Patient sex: M
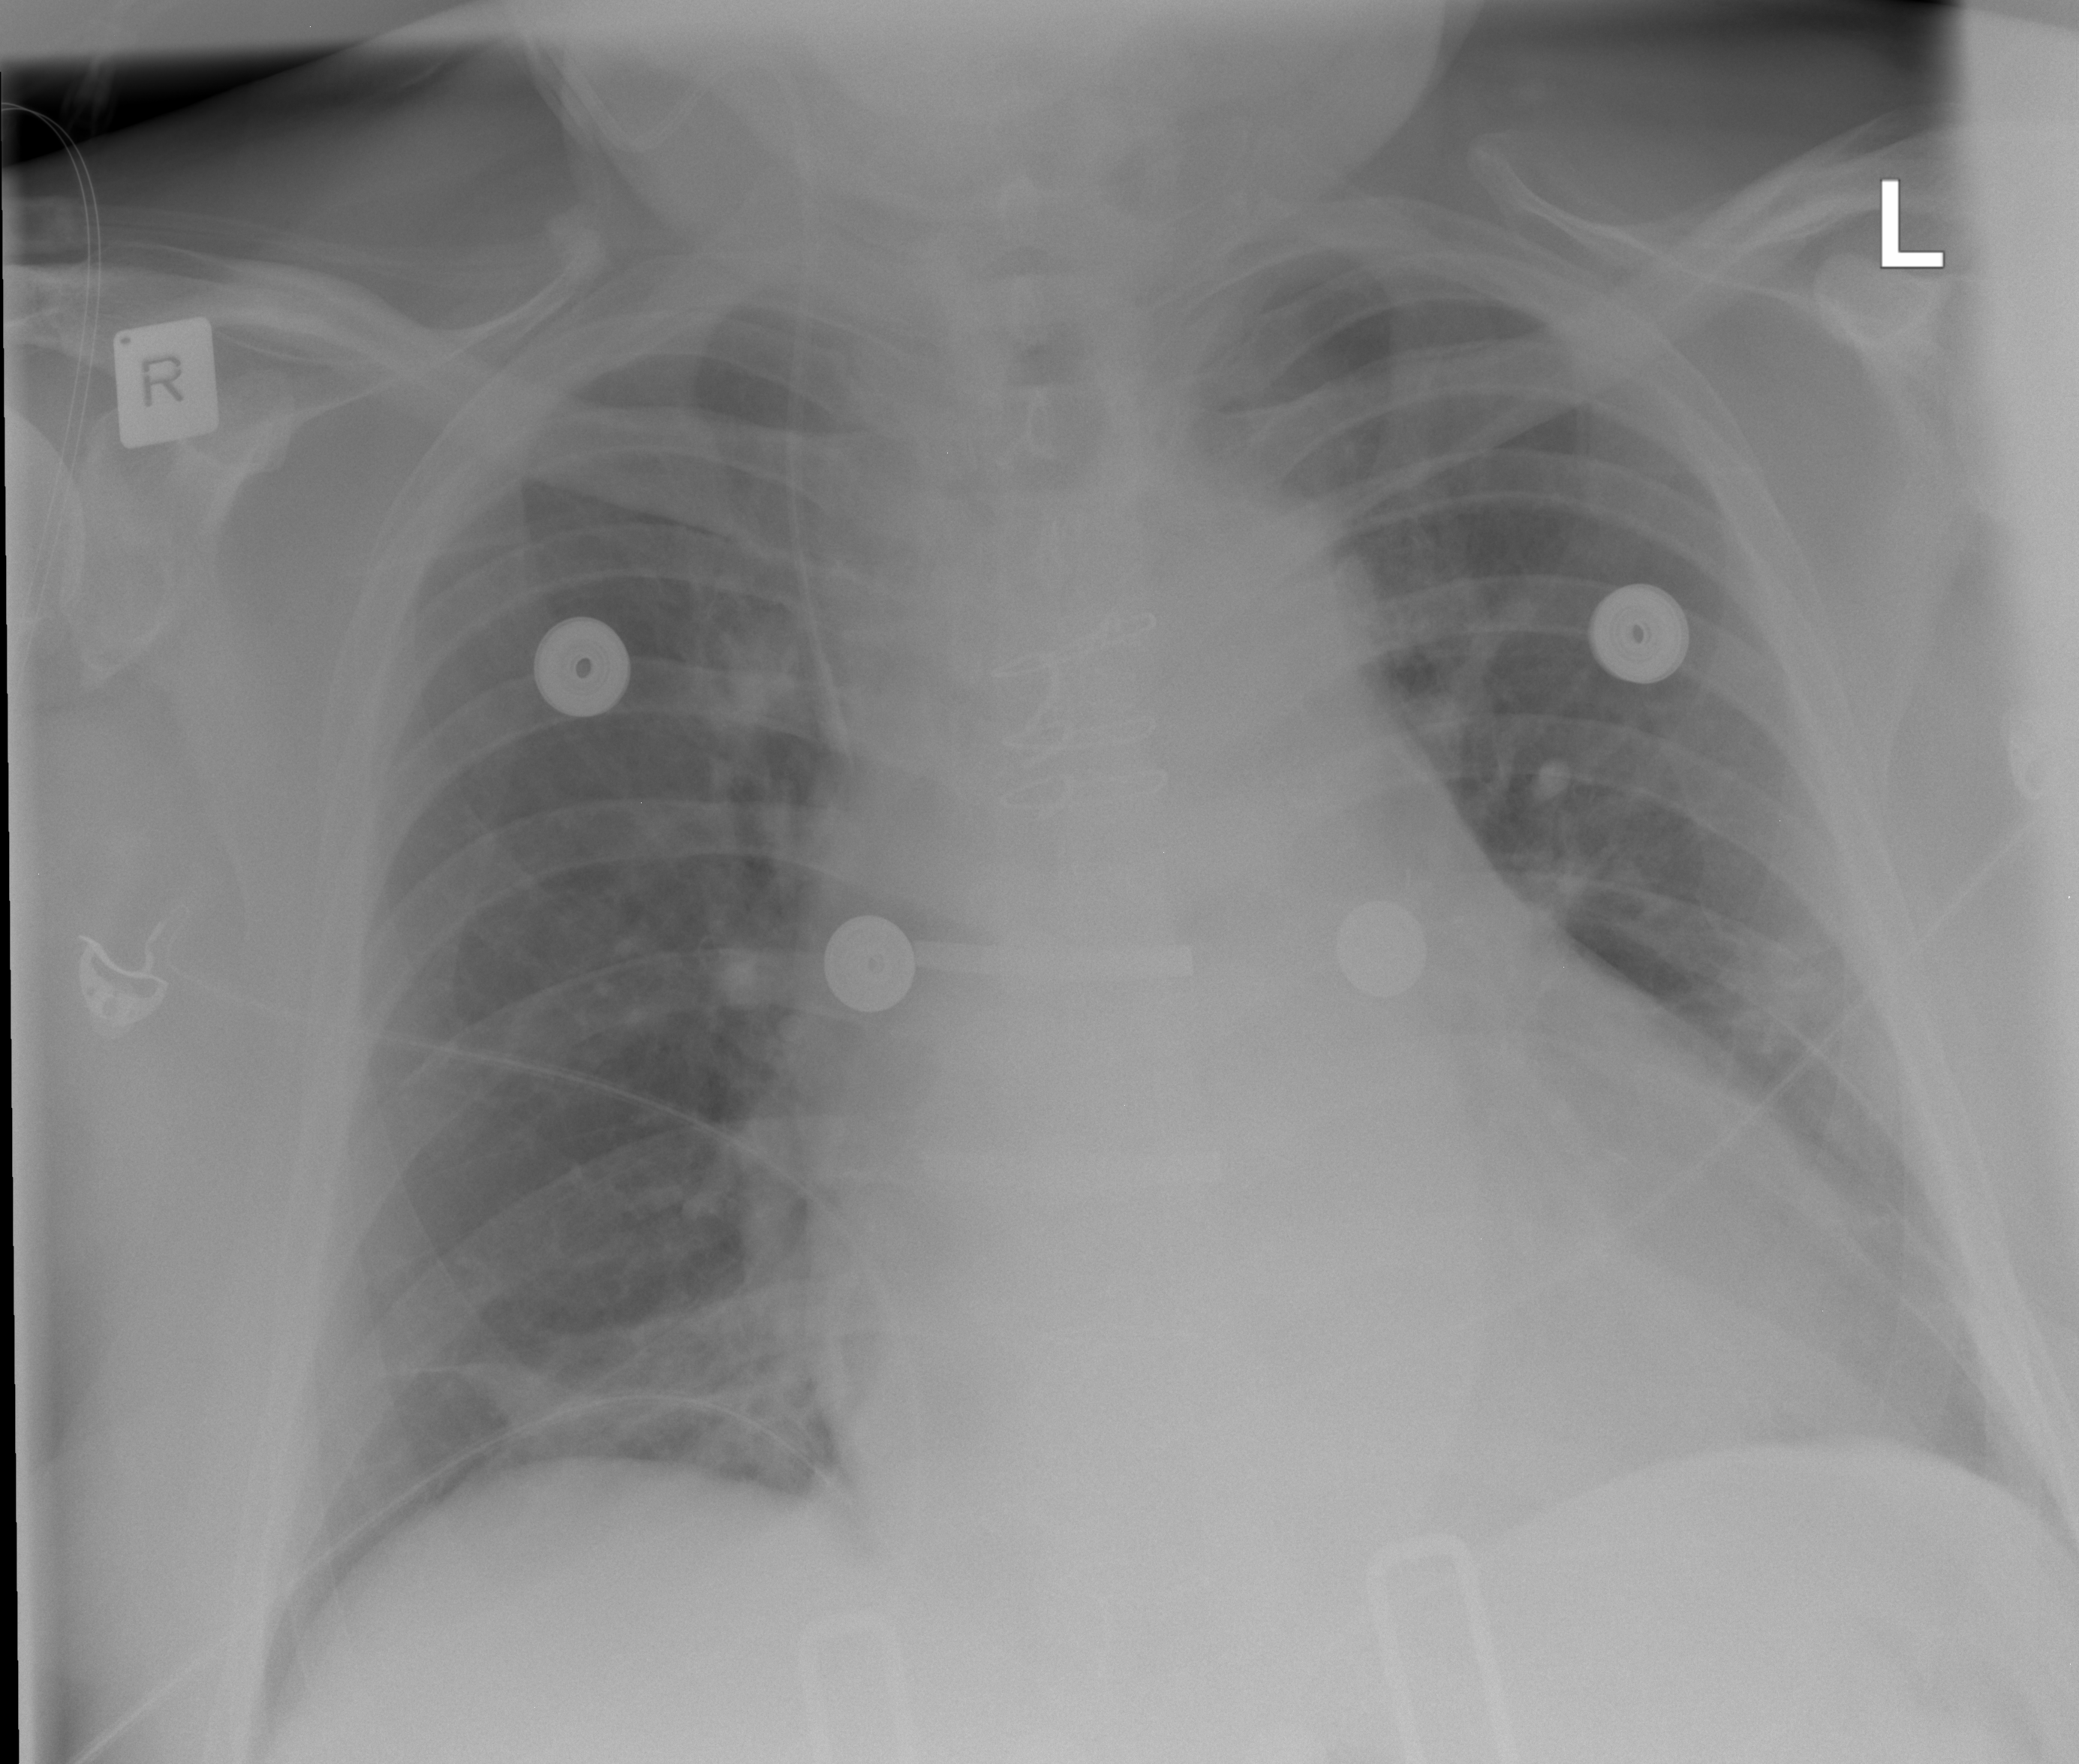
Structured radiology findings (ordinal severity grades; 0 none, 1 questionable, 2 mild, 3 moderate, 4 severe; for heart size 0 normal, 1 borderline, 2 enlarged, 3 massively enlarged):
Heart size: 3
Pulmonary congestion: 0
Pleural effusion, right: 0
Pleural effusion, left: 0
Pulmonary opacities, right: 0
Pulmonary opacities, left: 0
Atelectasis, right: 2
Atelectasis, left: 0